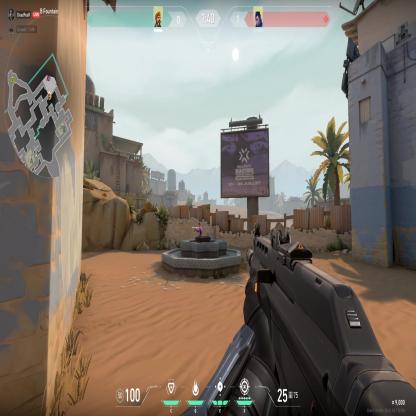
Label: enemy